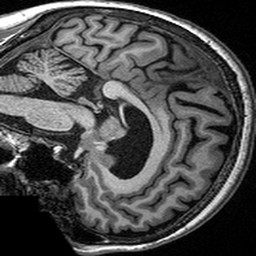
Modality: T1w
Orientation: sagittal
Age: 52
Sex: female